Question: Can I make a non-breaking space between 'span' content and text? I read about it, but don't see same situation.
'''
<span style="some_style">
<span number="1">1</span>"Some big text"
</span>
'''
I need to add a non-breaking space between 'span' content ('number="1"') and the first word after it only.
Thank you

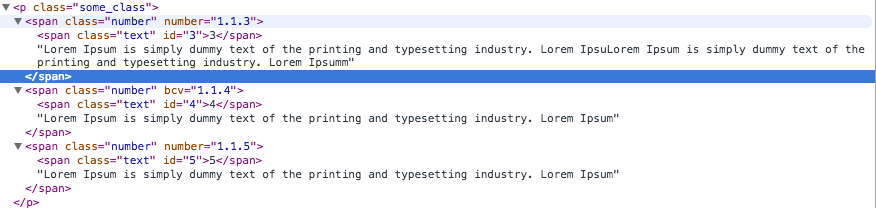
Answer: On seeing your example image, I'm not sure that what you are asking for is actually what you need.
I suspect that the 'number' span should actually be the containing block which would usually involve absolute positioning.
Like so.
'''
.some_style {
display: block;
width: 50%;
margin: 1em auto;
position: relative;
text-align: justify;
}
span[number] {
position: absolute;
top: 0;
left: -1em;
}
'''
'''
<span class="some_style">
<span number="1">1</span> Lorem ipsum dolor sit amet, consectetur adipisicing elit. Est incidunt ducimus facilis quae magnam vel sit alias consequatur voluptate modi repellat enim eaque soluta accusantium.
</span>
<span class="some_style">
<span number="2">2</span> Lorem ipsum dolor sit amet, consectetur adipisicing elit. Est incidunt ducimus facilis quae magnam vel sit alias consequatur voluptate modi repellat enim eaque soluta accusantium.
</span>
'''
In fact, using 'data-attributes', you can do this without the internal span entirely.
'''
.some_style {
display: block;
width: 50%;
margin: 1em auto;
position: relative;
text-align: justify;
}
.some_style:before {
position: absolute;
content: attr(data-number);
top: 0;
left: -1em;
}
'''
'''
<span class="some_style" data-number="1">
Lorem ipsum dolor sit amet, consectetur adipisicing elit. Est incidunt ducimus facilis quae magnam vel sit alias consequatur voluptate modi repellat enim eaque soluta accusantium.
</span>
<span class="some_style" data-number="2">
Lorem ipsum dolor sit amet, consectetur adipisicing elit. Est incidunt ducimus facilis quae magnam vel sit alias consequatur voluptate modi repellat enim eaque soluta accusantium.
</span>
'''